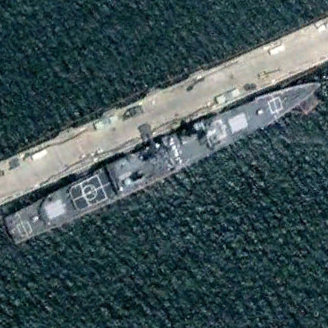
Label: cruiser